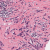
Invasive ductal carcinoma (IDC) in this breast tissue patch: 1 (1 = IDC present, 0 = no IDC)